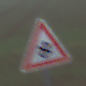
Verkehrszeichen: SchneeOderEisglaette
Umgebung: Outdoor, RoadRail
Tageszeit: MorningAfternoon
Wetter: Overcast
Licht: Natural
Jahreszeit: NotSpecified
Kontrast: LowContrast